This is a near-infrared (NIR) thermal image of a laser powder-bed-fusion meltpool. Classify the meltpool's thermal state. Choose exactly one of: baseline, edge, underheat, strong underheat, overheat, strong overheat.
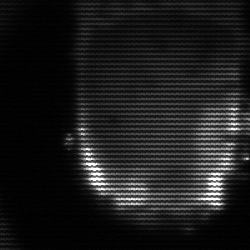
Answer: baseline